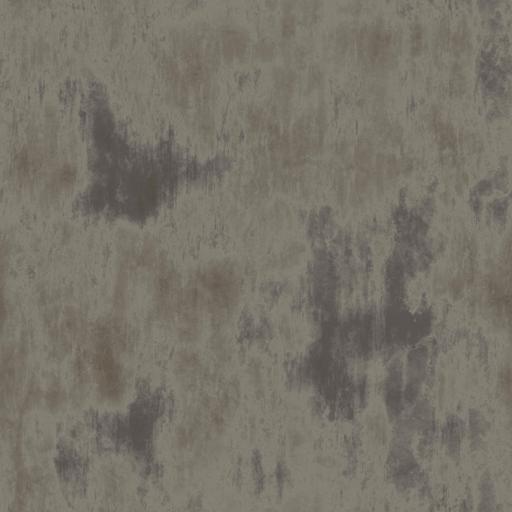
Tags: dark dirt dirty metal rough smooth smudge